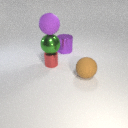
large purple rubber sphere above small red metal cylinder